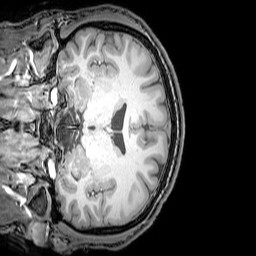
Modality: T1w
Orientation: coronal
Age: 25
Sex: male
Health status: healthy
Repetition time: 0.081 s
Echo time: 0.037 s